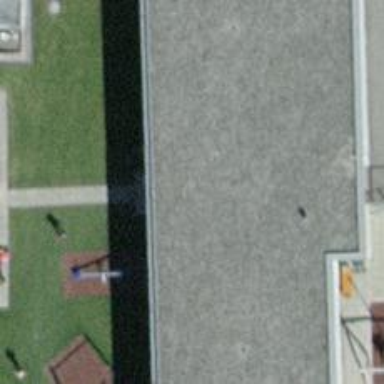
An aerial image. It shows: School building with flat roof. It is kindergarten.